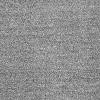
Atmospheric dust classification: dusty